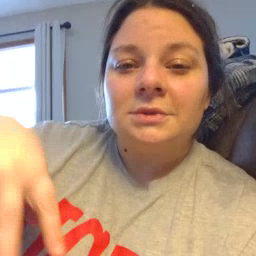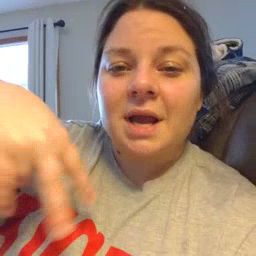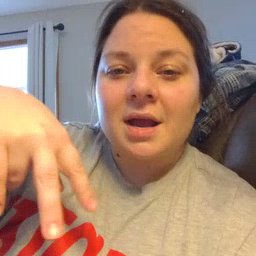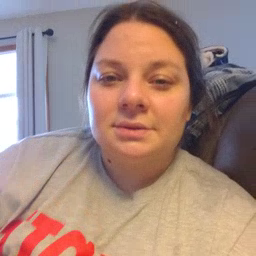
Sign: dance